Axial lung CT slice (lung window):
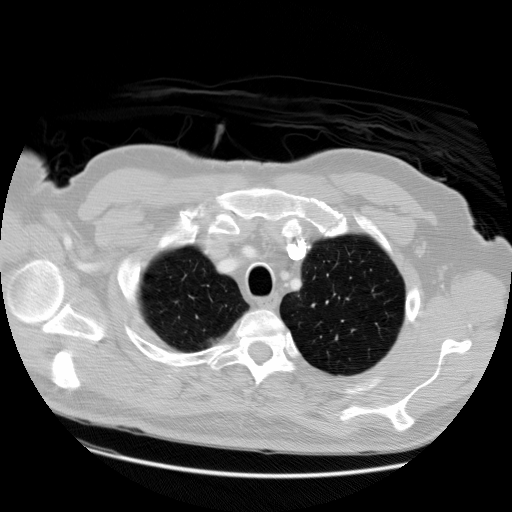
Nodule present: no